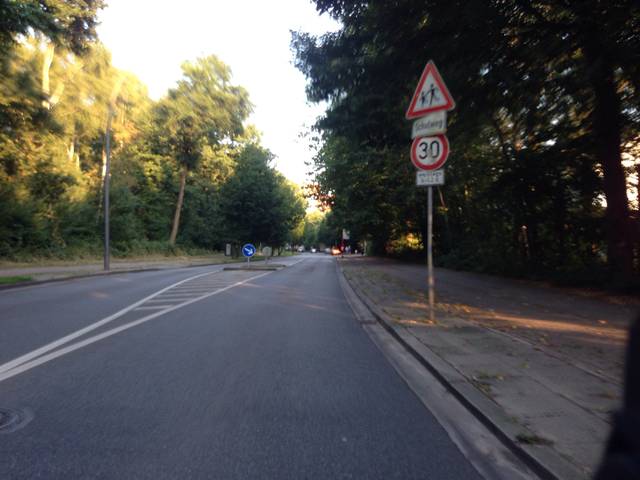
Region: Germany
Coordinates: 53.59, 10.167